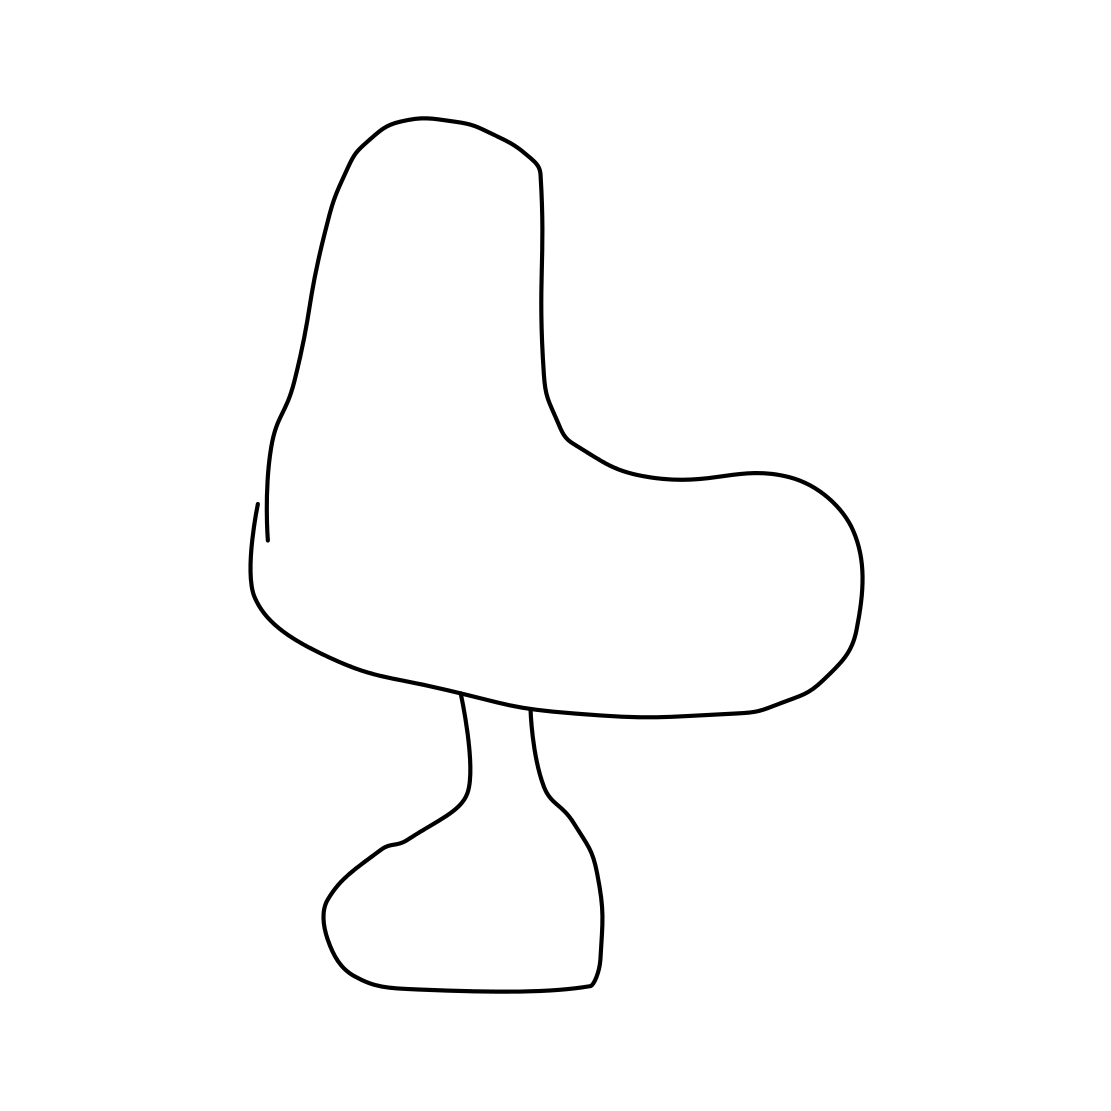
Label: armchair